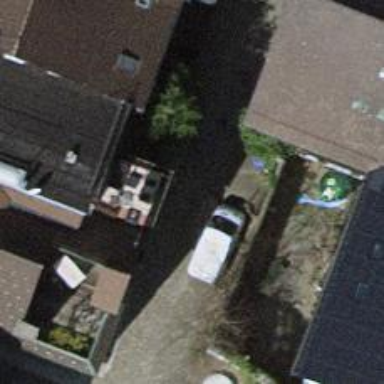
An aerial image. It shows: Footway with cobblestone surface.